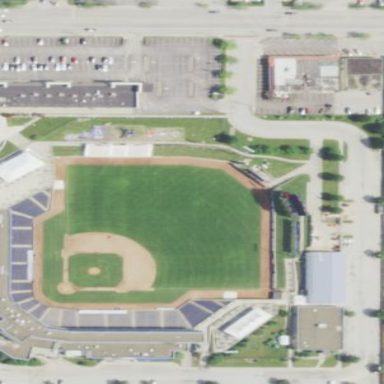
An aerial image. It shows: Baseball stadium.